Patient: sex M, age 46
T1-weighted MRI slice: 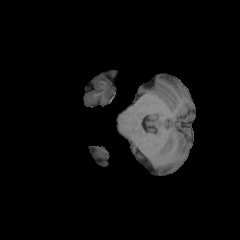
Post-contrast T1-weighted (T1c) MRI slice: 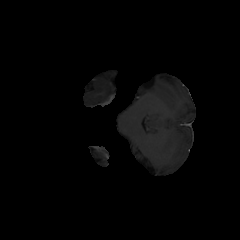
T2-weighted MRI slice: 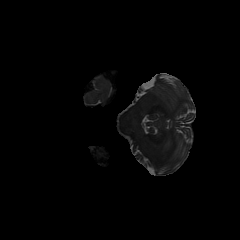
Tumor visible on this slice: no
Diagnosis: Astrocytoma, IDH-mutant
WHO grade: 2